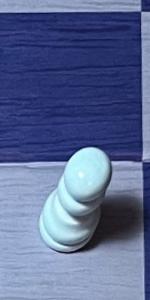
Label: Pawn_White